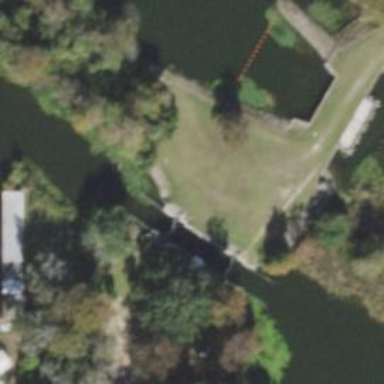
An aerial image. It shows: Lock gate on waterway.